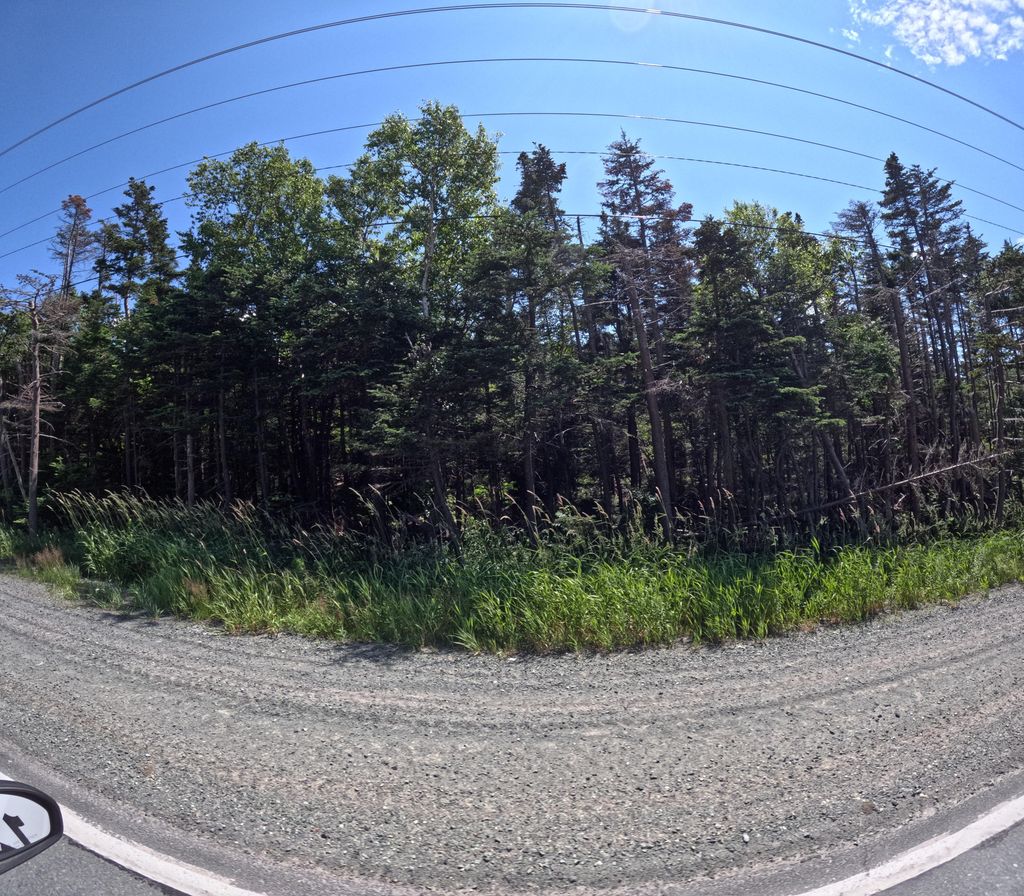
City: st_johns